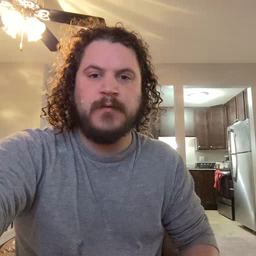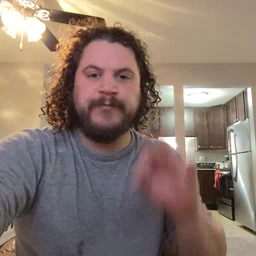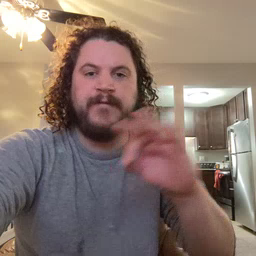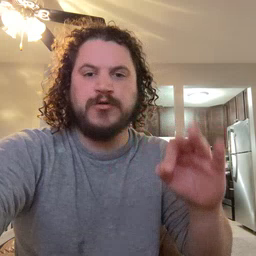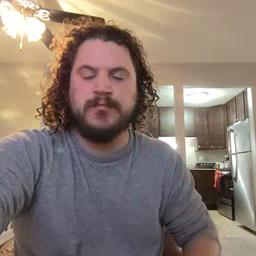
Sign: frenchfries